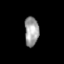
Tissue: skin
Cell type: Myeloid cells
Senescence score: 0.7199
Nuclear area (px): 409
Mean DAPI intensity: 156.897